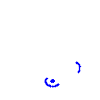
Particle: proton